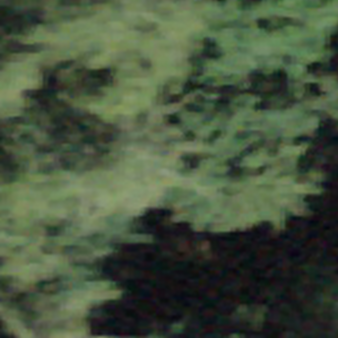
Label: other